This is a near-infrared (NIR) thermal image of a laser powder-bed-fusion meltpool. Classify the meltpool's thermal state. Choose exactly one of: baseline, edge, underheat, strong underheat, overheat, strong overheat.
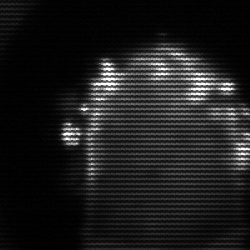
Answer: baseline